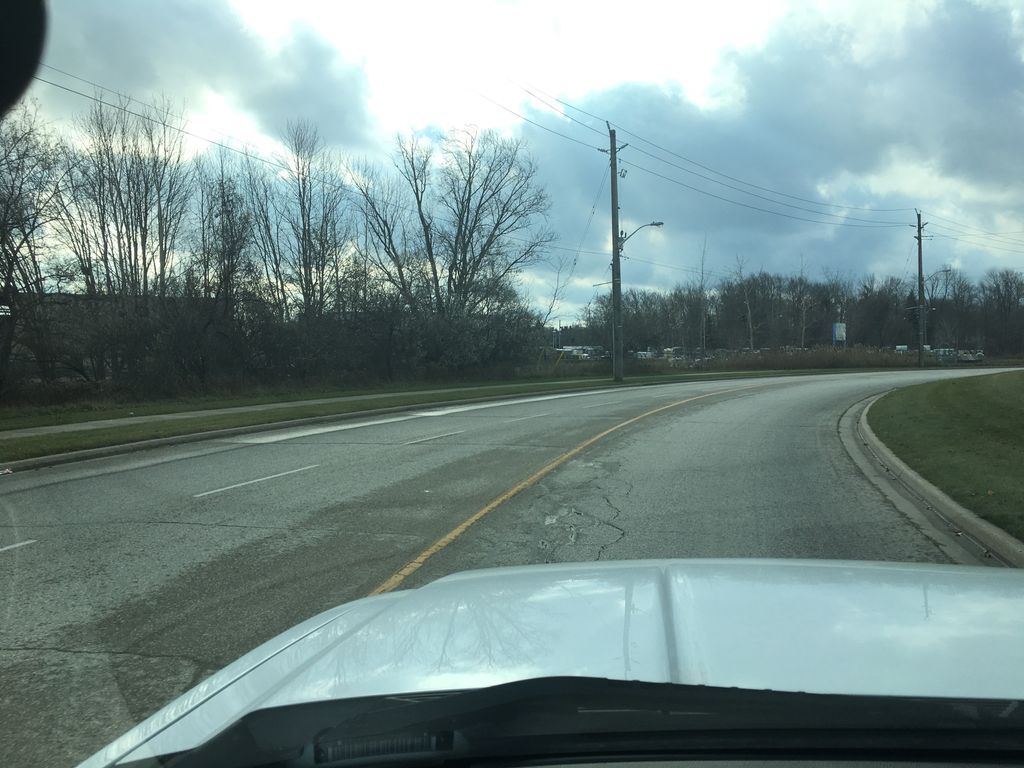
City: kitchener-waterloo